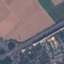
Label: Highway